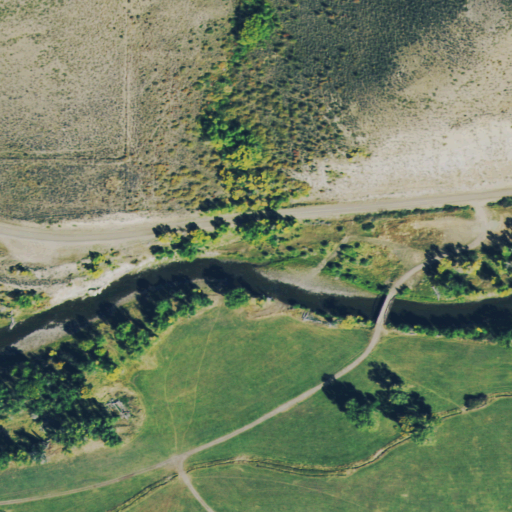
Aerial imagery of valley in Colorado named Spring Gulch containing shrub, pasture, woody wetlands, herbaceous wetlands, cultivated crops, and barren land